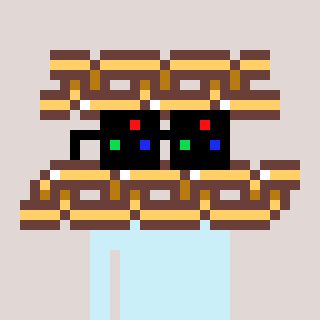
a pixel art character with square black sunglasses, a chain-shaped head and a redpinkish-colored body on a warm background